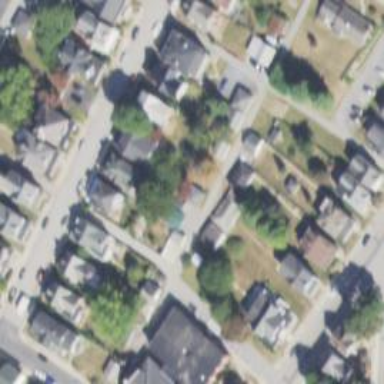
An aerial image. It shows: Alley classified as service road.